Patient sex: F
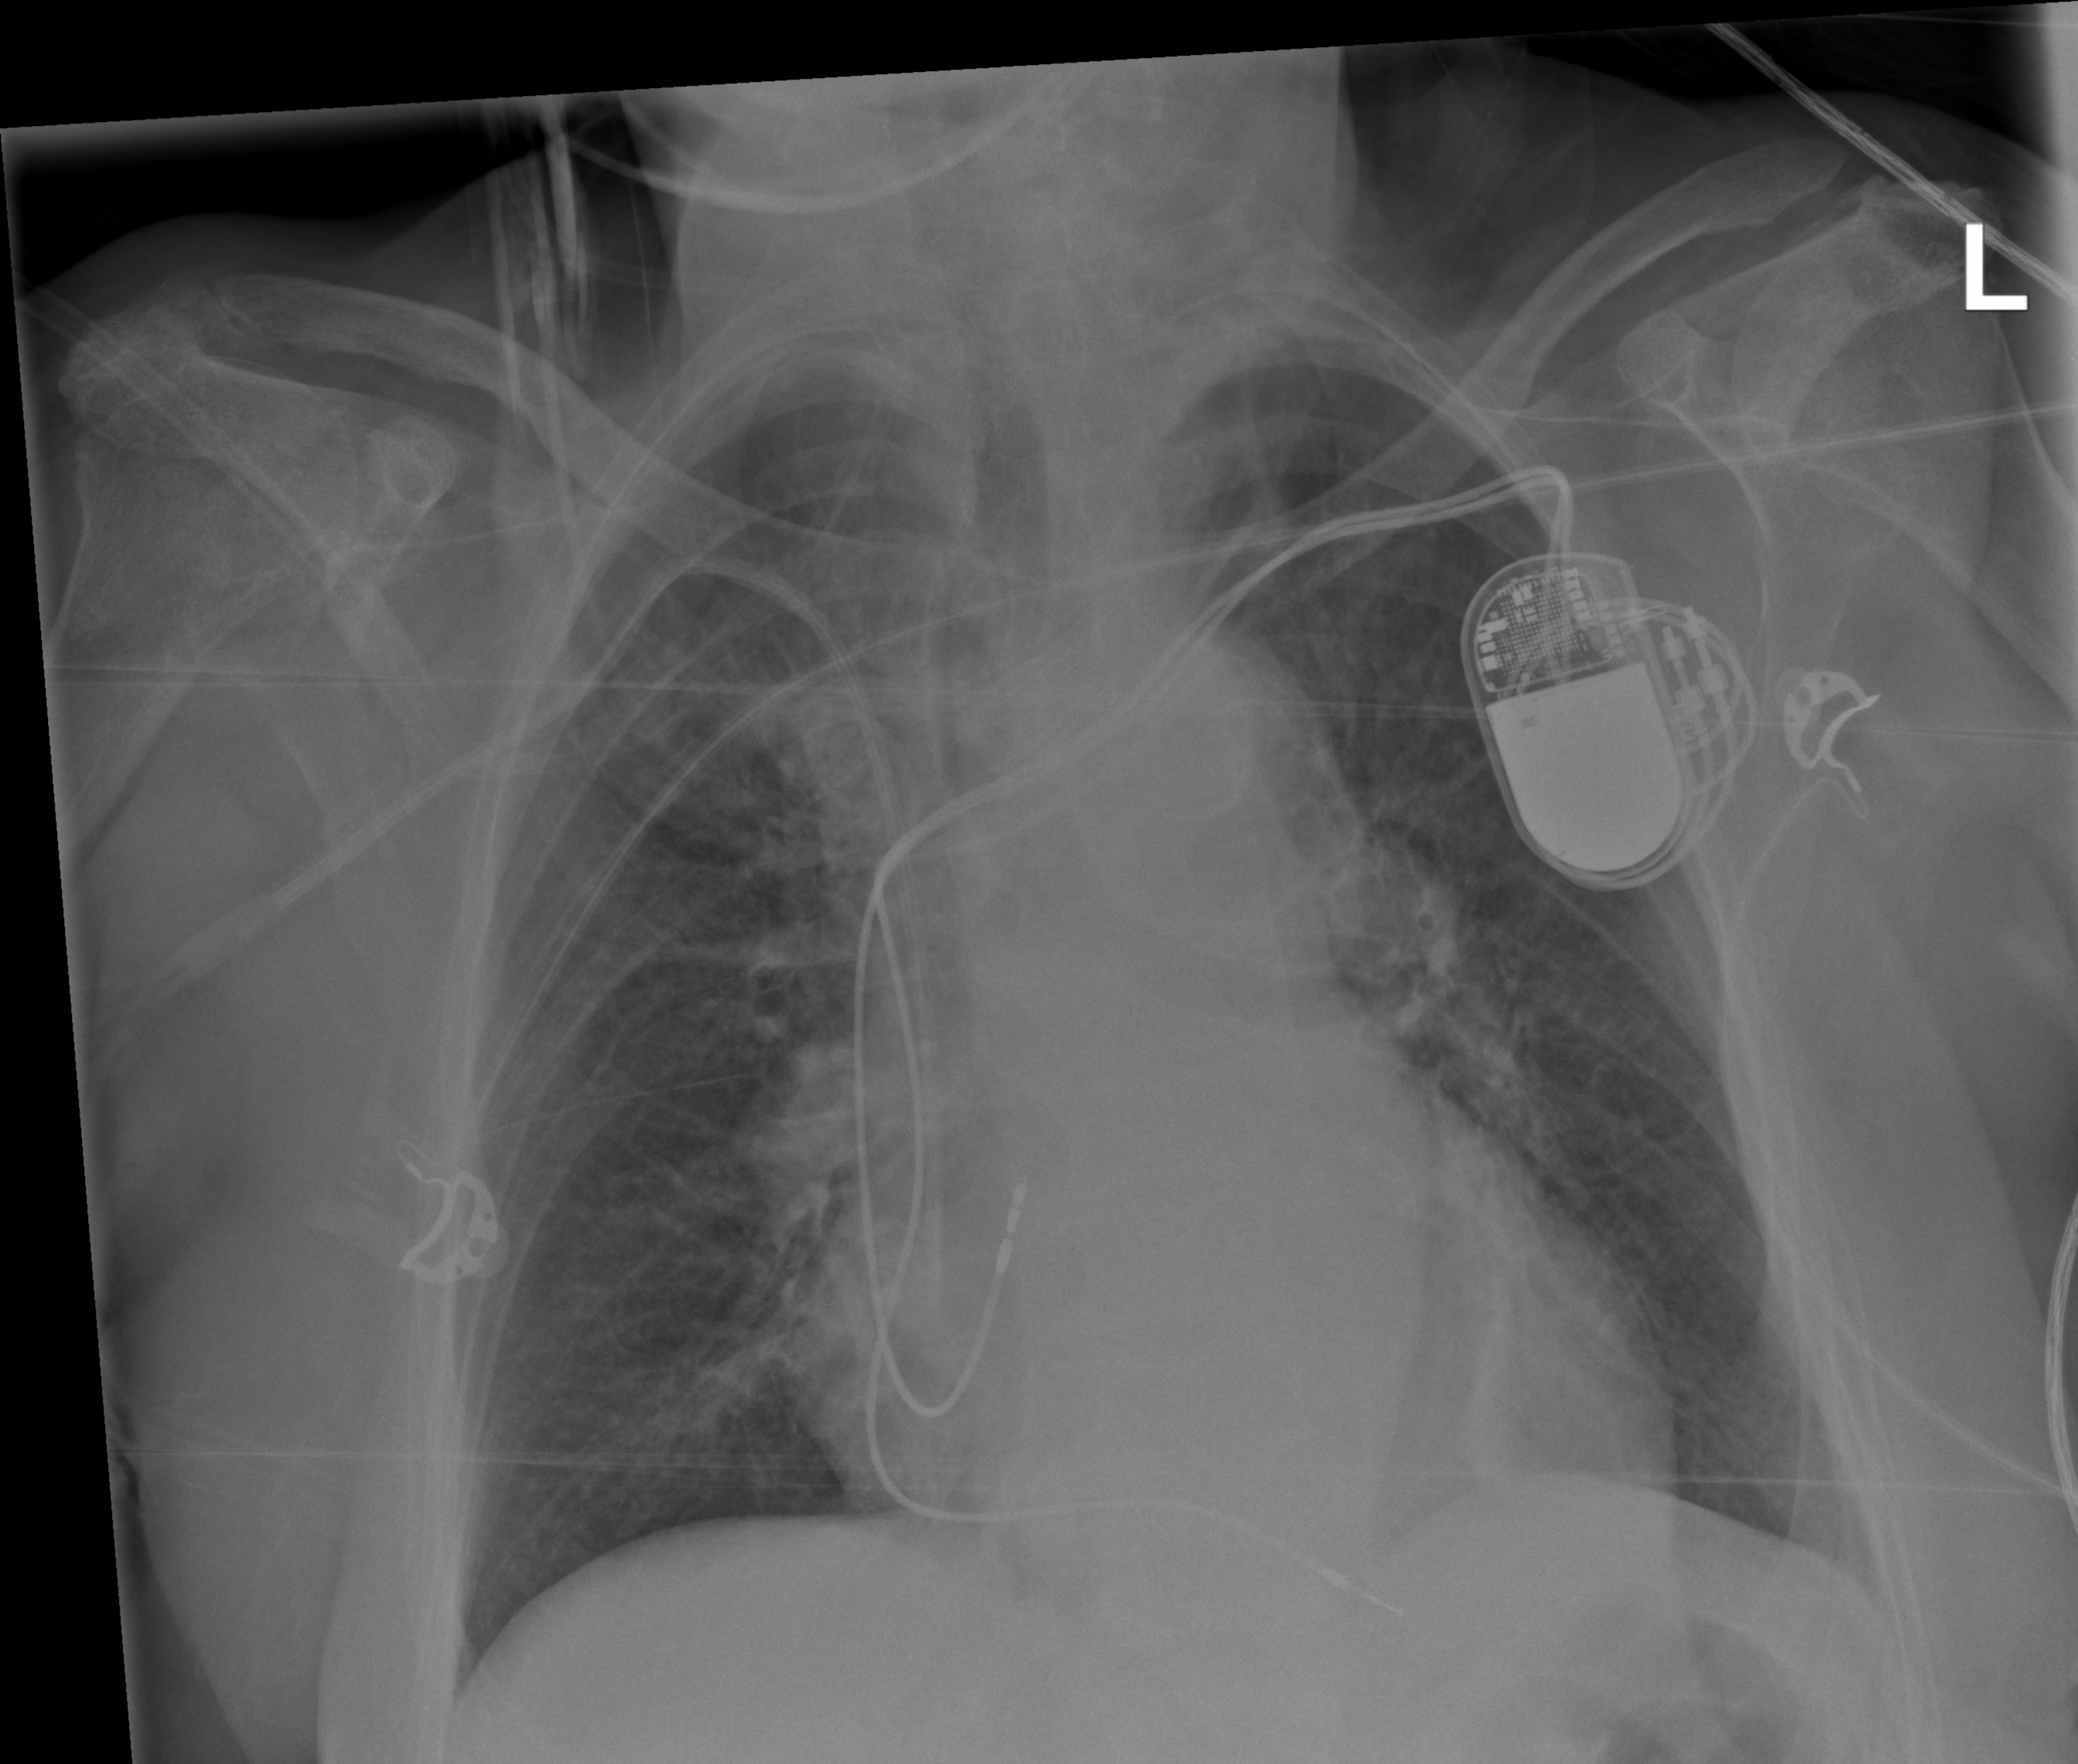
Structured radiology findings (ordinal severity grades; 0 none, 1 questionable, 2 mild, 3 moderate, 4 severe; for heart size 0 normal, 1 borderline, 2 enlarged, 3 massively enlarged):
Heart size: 2
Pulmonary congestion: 3
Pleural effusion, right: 0
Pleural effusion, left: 0
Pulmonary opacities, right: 3
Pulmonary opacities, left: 3
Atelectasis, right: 3
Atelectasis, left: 3